Question: What is the reading of the measurement in the image?
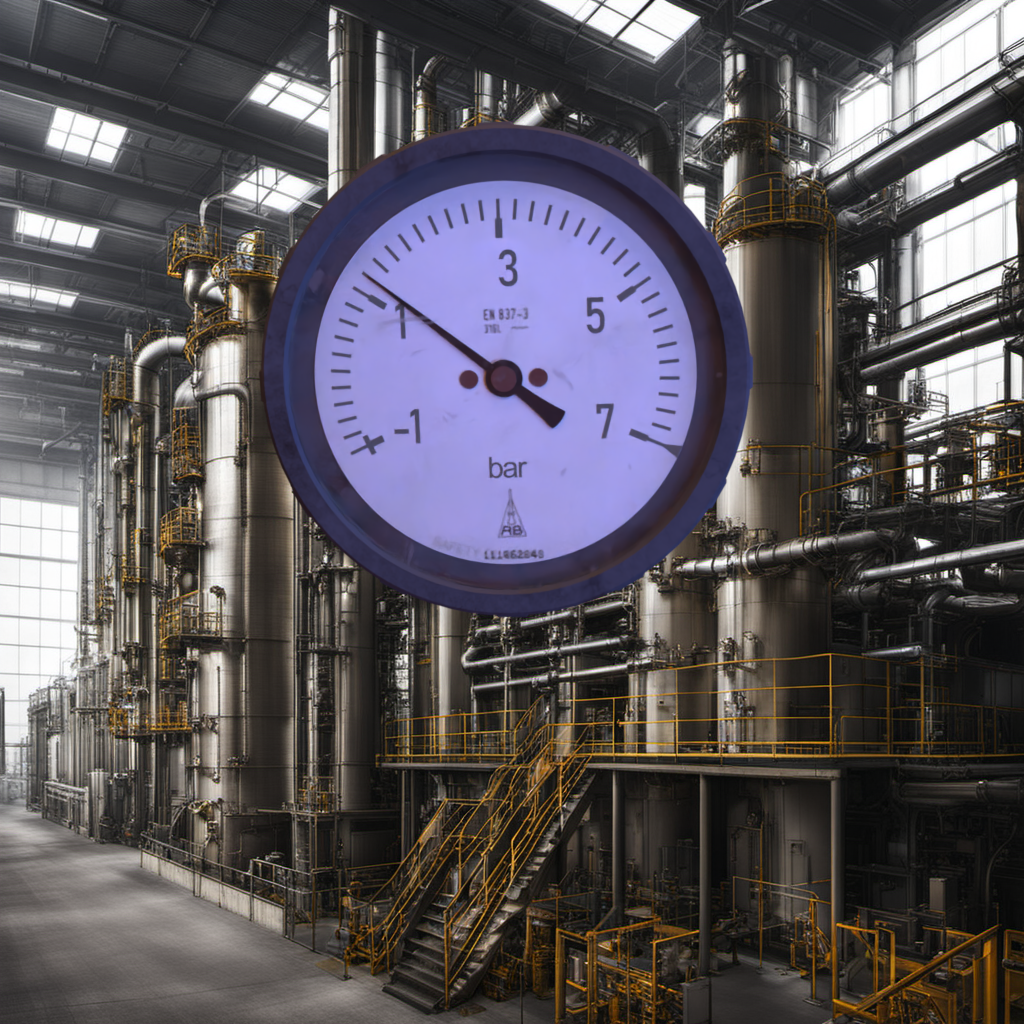
Answer: The result is 1.23
Question: What is the range of this measurement?
Answer: The range is from -1 to 7
Question: What is the minimum and maximum reading range of this measurement?
Answer: The minimum value is -1 and the maximum value is 7